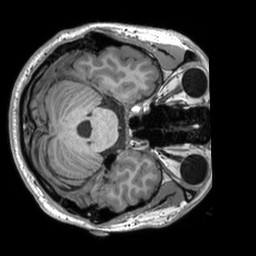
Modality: T1w
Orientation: axial
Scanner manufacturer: siemens
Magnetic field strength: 3 T
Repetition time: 2.53 s
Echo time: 0.00298 s